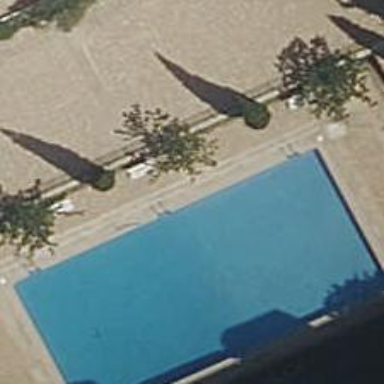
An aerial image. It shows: Swimming pool located in leisure land.